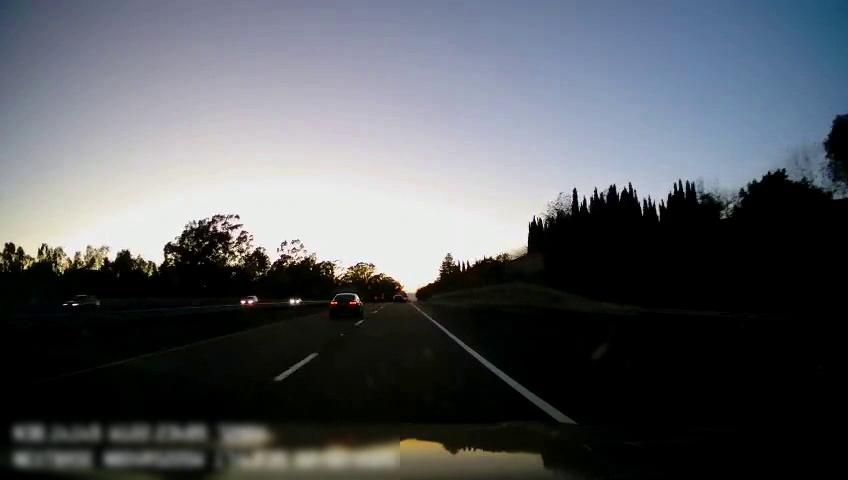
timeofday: Dusk/Dawn/Twilight
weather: Sunny
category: Drivable Space
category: Vehicles | Car
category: Vehicles | Car
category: Vehicles | SUV
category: Vehicles | Car
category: Vehicles | Car
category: Lanes | Alternate Lane
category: Lanes | Current Lane
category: Lanes | Alternate Lane